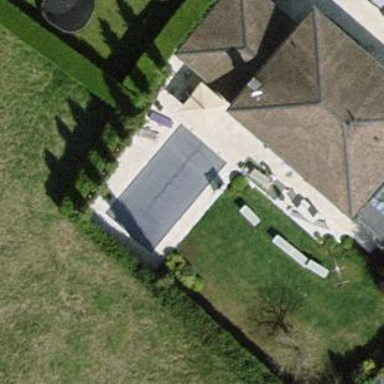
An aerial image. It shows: Swimming pool located in leisure land.